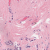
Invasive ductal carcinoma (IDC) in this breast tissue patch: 0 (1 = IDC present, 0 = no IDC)